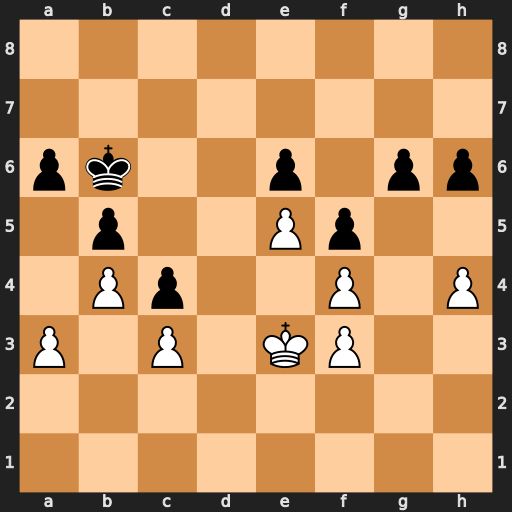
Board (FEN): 8/8/pk2p1pp/1p2Pp2/1Pp2P1P/P1P1KP2/8/8
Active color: w
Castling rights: -
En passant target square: -
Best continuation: h5 gxh5 Kf2 h4 Kg2